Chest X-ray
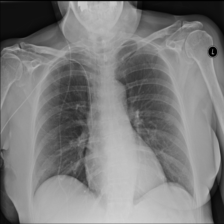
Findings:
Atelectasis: negative
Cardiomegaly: negative
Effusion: negative
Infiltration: negative
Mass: negative
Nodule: negative
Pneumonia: negative
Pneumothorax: negative
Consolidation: negative
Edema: negative
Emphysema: negative
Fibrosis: negative
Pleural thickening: negative
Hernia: negative